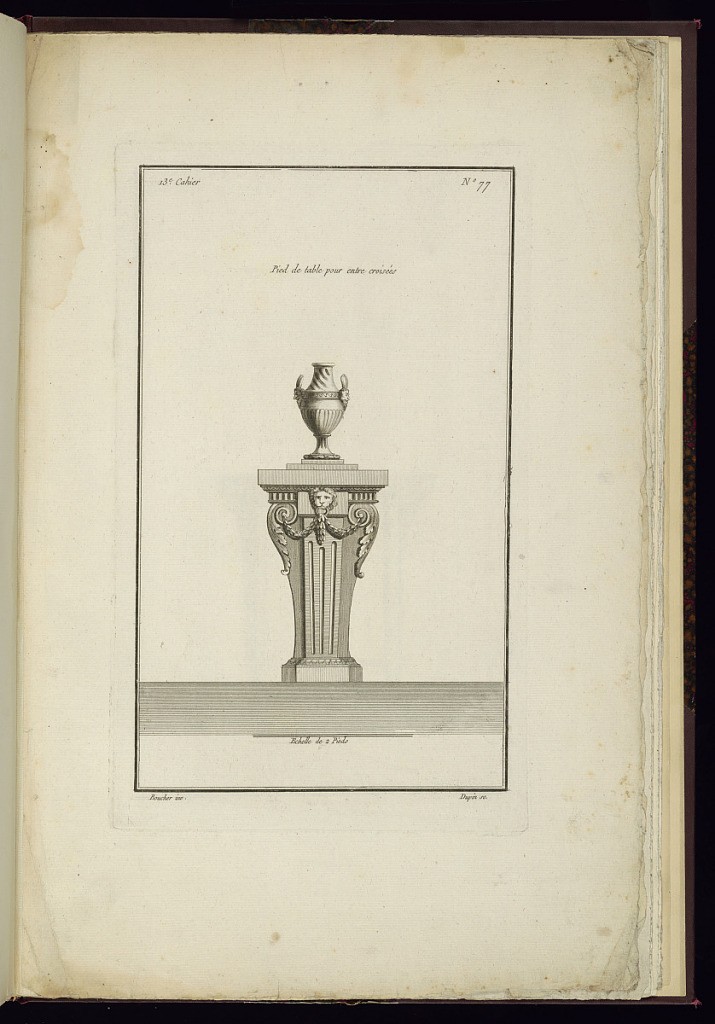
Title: Pied de table pour entre-croisées
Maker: Juste-François Boucher, French, 1736 – 1782
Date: ca. 1775
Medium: Engraving on off white laid paper
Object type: Print
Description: Design for an entryway table with a single, wide leg. The table is decorated with ornament motifs includingfluting, lamb tongue, a lion head with a ring in its mouth, scrolls, bound leaf garland. The table is topped with a vase. The plate is signed